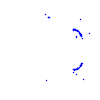
Particle: pion